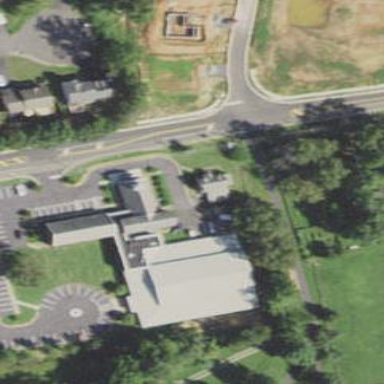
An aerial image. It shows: Building that is place of worship.